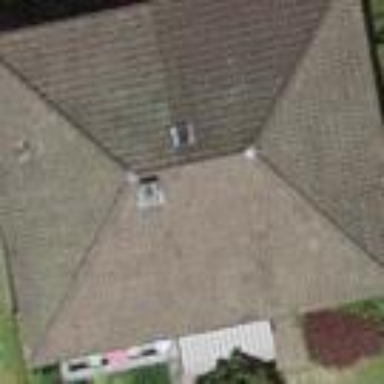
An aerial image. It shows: Hipped roof house.